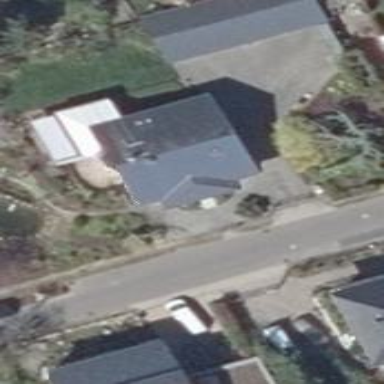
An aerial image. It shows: Detached building.